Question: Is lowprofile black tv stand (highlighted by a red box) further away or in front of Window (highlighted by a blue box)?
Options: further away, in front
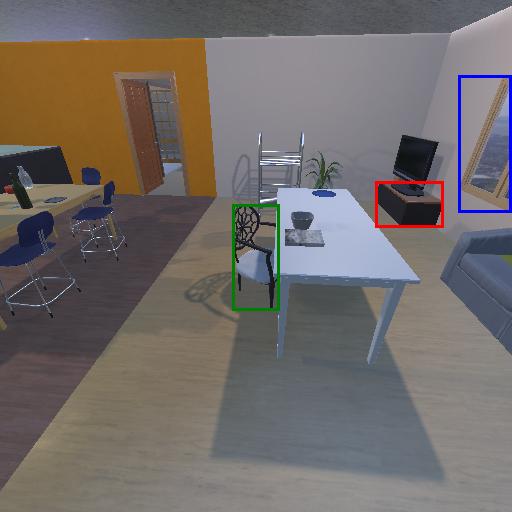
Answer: further away